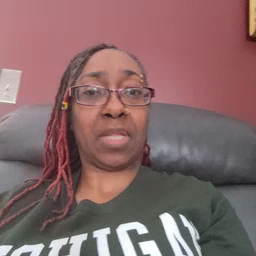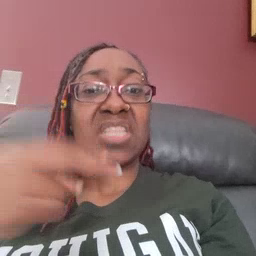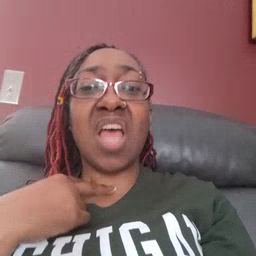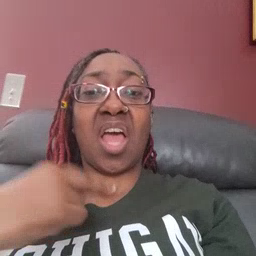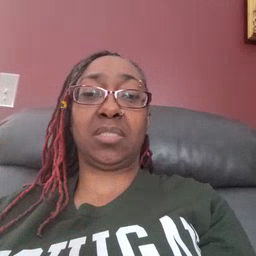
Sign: stuck